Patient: sex F, age 58
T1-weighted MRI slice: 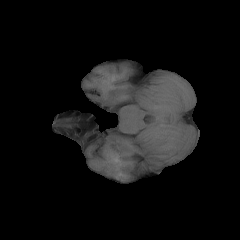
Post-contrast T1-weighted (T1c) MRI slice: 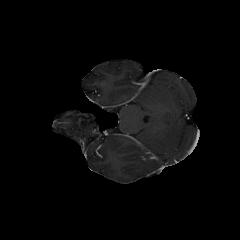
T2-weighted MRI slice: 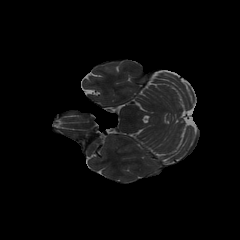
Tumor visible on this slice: no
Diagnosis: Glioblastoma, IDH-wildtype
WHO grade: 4